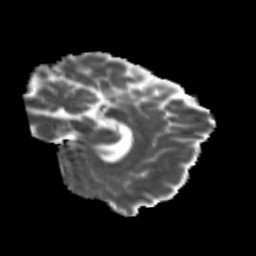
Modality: MD
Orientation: sagittal
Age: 22
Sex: male
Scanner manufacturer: siemens
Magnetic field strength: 3 T
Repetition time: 3.5 s
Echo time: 0.113 s